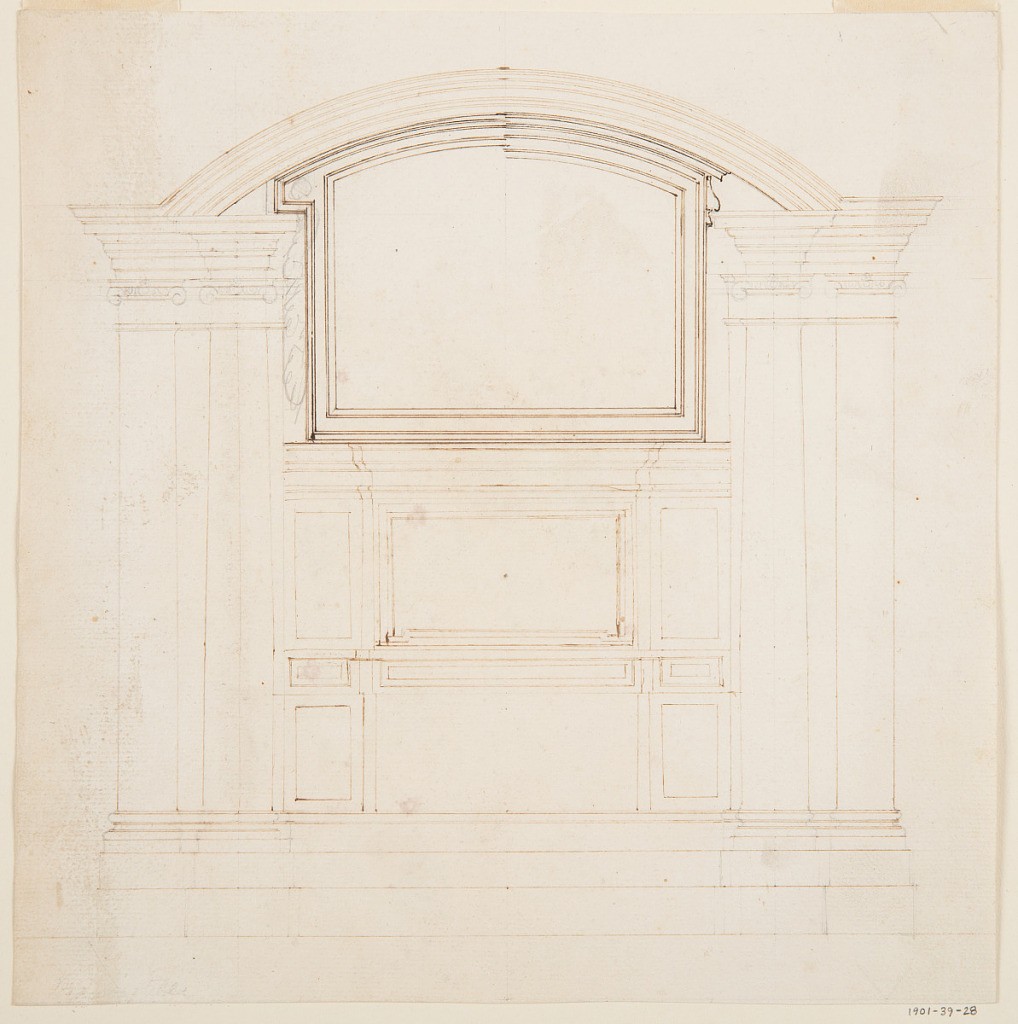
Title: Unfinished Elevation of Altar
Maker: Filippo Marchionni, Italian, 1732–1805
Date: ca. 1750
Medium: Graphite, pen and ink on laid paper
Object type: Drawing
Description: Pairs of Ionic columns or pilasters support laterally entablatures which are connected by the segment of an arch. A tripartite structure of two stories stands between the columns. On top of it is a molded frame.